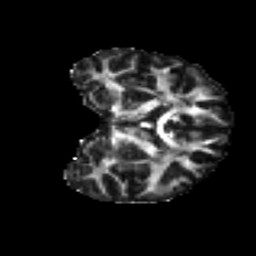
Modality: FA
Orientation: coronal
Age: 24
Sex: female
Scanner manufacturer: ge
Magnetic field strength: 3 T
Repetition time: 7.8 s
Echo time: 0.0606 s